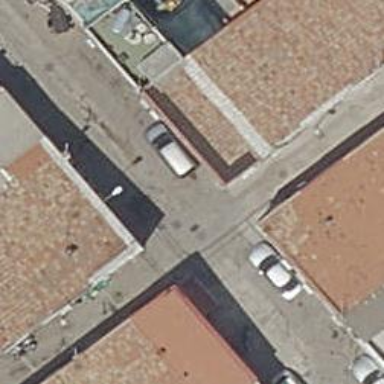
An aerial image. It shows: Living street.